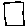
Label: square